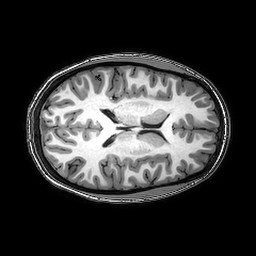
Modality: T1w
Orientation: axial
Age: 20
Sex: female
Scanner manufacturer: philips
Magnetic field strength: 3 T
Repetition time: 0.008221 s
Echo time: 0.00377 s